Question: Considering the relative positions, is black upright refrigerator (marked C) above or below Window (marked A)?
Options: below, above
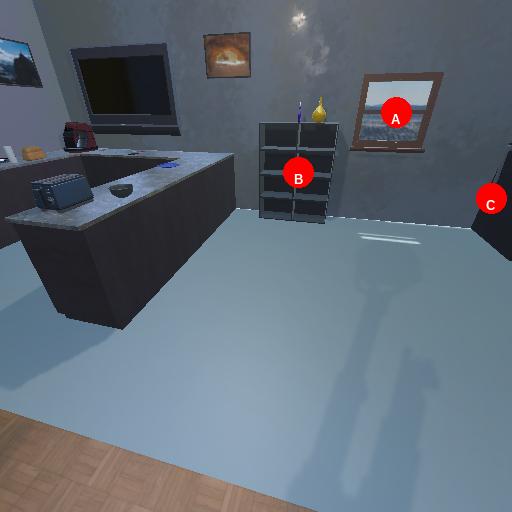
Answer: below